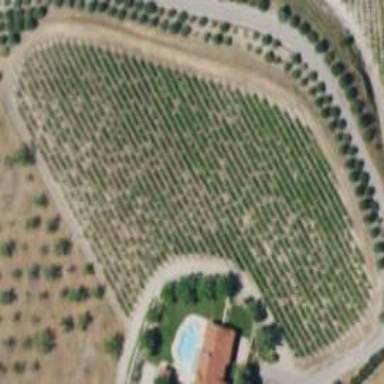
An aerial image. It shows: Vineyard with grape crops.